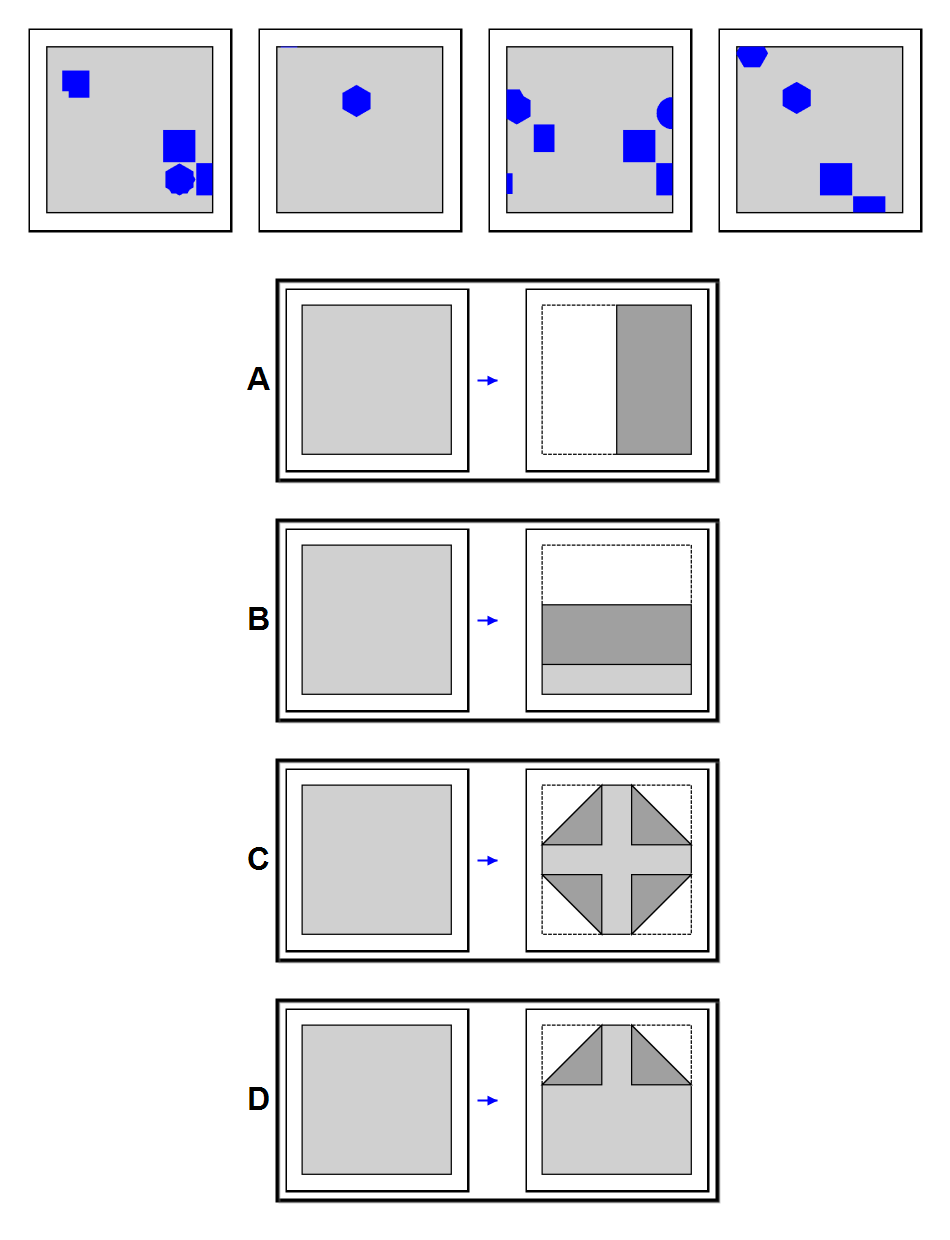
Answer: C